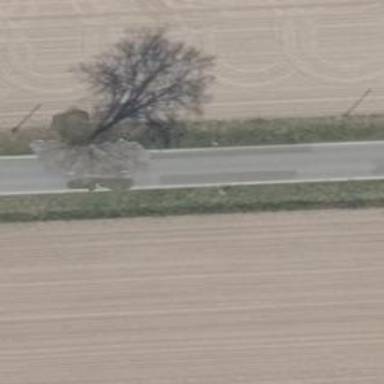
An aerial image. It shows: Tertiary road with asphalt surface.